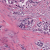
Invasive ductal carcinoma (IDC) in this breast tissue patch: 1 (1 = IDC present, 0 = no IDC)